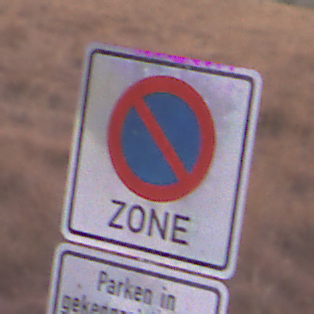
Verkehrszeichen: BeginnEingeschraenktesHalteverbotZone
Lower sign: SonstigeBeschraenkungen1
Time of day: SunriseSunset
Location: Outdoor (Nature)
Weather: PartlyCloudy
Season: NotSpecified
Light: Natural